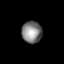
Tissue: lung
Cell type: Epithelial cells
Senescence score: 0.2303
Nuclear area (px): 428
Mean DAPI intensity: 127.829